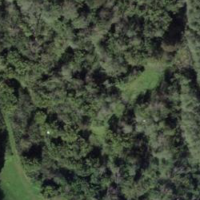
EUNIS habitat code: 41
Species observed at this site:
Porcellio scaber
Pyrrhosoma nymphula
Macroglossum stellatarum
Eupeodes corollae